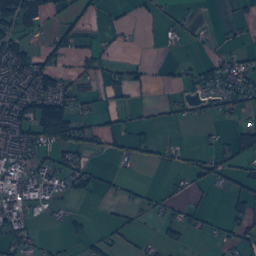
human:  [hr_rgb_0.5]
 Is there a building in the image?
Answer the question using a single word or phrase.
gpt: yes

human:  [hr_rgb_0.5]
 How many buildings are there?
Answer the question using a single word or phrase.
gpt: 1530

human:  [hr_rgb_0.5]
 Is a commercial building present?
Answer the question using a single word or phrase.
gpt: yes

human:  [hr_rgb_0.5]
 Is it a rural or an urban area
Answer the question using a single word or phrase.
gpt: urban

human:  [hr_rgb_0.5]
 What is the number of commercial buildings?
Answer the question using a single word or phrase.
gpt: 69

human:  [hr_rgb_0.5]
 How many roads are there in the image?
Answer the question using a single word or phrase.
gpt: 305

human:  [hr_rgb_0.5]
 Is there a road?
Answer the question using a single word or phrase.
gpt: yes

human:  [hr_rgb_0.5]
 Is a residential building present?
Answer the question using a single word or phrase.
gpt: yes

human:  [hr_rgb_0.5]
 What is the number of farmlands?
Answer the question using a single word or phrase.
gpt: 54

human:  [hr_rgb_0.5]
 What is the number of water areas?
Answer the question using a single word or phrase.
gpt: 18

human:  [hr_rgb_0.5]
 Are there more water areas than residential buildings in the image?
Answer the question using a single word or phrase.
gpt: no

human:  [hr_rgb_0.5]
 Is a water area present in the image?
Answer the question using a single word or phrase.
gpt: yes

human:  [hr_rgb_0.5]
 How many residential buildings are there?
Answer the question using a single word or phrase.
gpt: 1456

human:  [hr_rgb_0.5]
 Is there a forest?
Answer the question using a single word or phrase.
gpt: yes

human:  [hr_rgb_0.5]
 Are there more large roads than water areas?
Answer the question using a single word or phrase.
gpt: no

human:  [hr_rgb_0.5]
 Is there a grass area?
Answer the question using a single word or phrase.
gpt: yes

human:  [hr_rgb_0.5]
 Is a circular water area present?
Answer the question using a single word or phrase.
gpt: yes

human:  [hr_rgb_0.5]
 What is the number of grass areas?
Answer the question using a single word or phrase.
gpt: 178

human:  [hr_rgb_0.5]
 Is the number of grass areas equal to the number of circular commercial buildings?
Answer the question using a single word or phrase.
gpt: no

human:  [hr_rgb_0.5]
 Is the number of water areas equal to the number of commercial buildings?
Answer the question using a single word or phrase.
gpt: no

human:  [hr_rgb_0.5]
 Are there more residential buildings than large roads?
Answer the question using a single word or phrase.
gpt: yes

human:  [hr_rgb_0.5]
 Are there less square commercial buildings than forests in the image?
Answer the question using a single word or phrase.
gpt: yes

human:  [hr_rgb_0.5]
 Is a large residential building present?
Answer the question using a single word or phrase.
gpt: yes

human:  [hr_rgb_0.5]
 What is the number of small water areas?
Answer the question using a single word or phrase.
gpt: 15

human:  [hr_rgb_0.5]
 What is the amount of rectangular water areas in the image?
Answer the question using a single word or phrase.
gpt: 2

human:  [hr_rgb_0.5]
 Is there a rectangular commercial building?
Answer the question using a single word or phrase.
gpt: yes

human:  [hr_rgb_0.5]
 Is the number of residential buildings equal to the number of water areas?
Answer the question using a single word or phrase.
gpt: no

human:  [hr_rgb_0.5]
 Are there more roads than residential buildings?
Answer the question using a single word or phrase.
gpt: no

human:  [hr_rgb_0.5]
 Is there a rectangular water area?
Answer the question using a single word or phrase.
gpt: yes

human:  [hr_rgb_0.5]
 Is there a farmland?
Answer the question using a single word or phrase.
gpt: yes

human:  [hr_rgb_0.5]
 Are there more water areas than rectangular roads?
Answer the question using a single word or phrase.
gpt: yes

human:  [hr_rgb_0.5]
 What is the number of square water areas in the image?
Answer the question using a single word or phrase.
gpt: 2

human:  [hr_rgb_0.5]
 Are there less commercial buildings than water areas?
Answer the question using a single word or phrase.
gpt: no

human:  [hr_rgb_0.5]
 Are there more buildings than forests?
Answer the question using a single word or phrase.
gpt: yes

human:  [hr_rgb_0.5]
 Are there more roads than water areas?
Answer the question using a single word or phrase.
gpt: yes

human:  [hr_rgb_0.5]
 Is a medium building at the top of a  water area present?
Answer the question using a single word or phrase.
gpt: yes

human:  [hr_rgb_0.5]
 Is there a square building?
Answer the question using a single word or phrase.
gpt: yes

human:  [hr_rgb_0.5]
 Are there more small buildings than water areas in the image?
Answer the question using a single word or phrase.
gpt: yes

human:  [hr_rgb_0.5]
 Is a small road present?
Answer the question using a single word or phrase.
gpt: yes

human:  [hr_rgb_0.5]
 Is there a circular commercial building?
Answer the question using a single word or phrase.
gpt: no

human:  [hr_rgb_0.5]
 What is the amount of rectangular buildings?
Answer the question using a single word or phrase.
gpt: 788

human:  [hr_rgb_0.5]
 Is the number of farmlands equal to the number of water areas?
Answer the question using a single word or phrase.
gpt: no

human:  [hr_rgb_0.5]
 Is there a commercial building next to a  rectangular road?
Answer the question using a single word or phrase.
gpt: no

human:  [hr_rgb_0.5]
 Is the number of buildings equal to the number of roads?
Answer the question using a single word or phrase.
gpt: no

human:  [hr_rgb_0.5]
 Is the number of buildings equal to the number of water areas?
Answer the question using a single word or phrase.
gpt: no

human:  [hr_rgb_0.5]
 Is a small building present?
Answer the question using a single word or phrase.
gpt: yes

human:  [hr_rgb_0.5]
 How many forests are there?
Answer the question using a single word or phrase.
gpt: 175

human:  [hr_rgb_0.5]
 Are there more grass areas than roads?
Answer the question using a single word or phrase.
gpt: no

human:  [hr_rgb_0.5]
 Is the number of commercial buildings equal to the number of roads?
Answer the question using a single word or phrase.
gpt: no

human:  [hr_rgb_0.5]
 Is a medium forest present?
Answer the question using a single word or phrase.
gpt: yes

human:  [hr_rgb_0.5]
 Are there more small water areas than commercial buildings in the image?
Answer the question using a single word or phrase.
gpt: no

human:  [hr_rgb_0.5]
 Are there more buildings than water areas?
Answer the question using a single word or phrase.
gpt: yes

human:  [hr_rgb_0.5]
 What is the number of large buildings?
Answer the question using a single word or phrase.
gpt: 4

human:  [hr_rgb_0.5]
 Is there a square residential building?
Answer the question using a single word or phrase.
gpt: yes

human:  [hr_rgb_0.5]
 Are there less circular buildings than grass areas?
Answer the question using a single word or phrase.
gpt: yes

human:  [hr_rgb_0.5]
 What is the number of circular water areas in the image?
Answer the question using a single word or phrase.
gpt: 2

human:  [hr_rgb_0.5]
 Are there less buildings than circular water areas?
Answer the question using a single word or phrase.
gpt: no

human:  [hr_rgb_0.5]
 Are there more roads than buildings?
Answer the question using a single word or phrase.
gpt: no

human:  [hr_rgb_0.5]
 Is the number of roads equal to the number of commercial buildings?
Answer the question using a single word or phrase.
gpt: no

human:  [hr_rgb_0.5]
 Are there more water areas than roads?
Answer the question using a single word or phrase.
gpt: no

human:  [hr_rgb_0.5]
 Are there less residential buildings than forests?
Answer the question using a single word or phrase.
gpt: no

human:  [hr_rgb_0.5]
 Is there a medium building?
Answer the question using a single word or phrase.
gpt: yes

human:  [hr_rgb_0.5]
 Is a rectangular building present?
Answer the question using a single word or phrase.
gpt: yes

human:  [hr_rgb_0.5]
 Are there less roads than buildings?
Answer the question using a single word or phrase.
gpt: yes